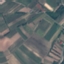
Label: PermanentCrop